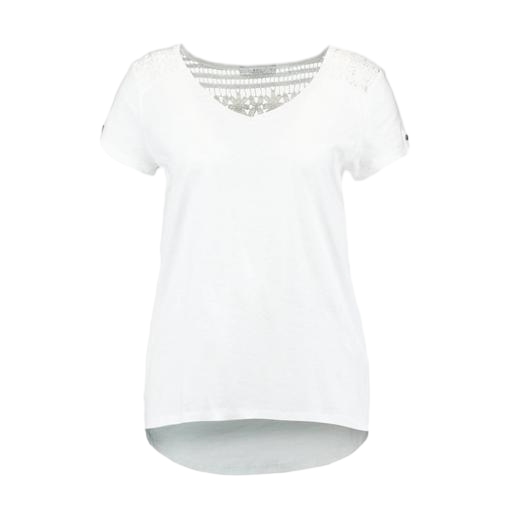
lace-yoke t-shirt, white lace-trim t-shirt, white embellished t-shirt, white background